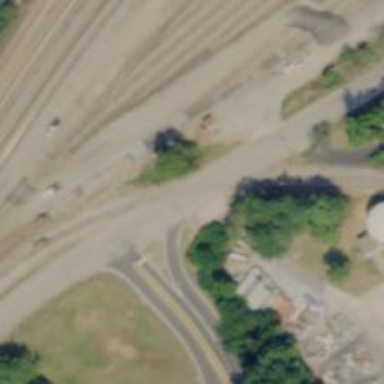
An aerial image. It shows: Level crossing along the railway.